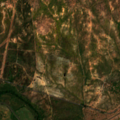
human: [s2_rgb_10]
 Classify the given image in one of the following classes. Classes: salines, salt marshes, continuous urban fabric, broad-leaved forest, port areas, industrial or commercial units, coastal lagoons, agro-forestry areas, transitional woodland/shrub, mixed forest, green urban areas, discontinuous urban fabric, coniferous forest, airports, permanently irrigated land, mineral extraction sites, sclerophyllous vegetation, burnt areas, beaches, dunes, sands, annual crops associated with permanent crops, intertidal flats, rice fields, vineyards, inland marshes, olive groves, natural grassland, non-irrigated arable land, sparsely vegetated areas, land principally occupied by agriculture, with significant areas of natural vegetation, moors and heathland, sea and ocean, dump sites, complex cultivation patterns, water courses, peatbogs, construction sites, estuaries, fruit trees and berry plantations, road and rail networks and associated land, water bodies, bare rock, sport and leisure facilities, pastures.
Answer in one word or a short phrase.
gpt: continuous urban fabric